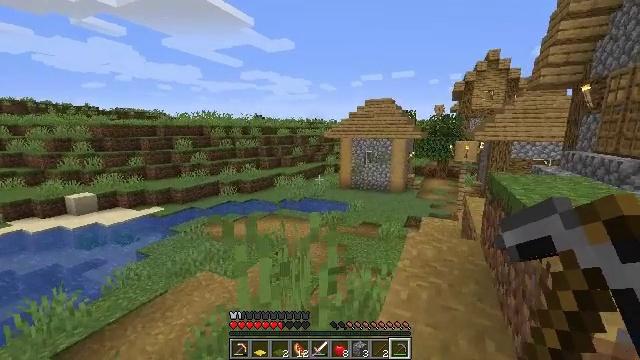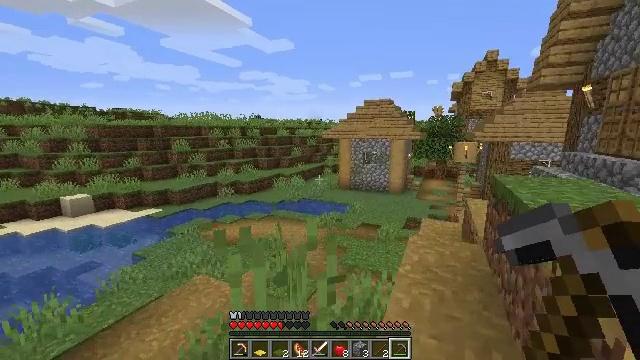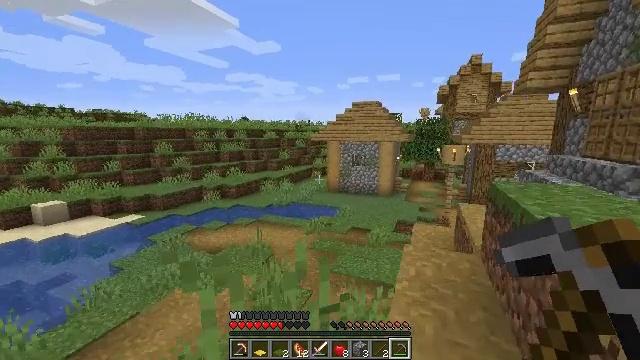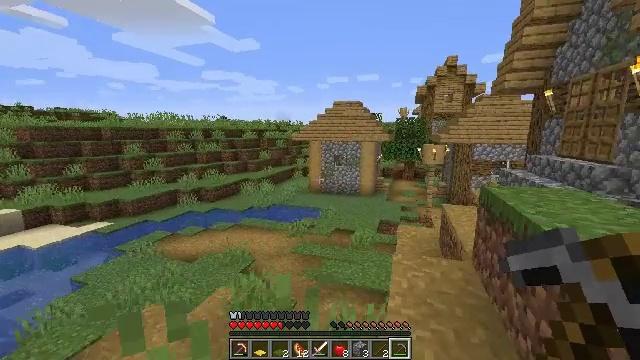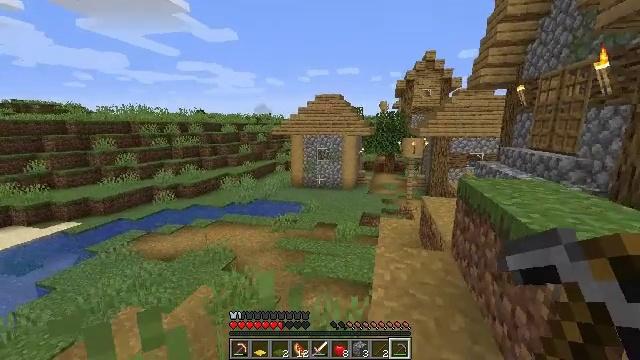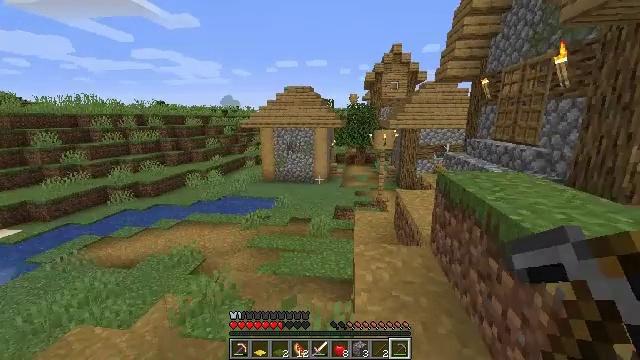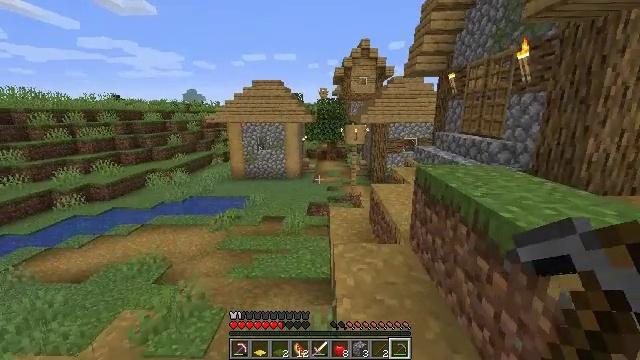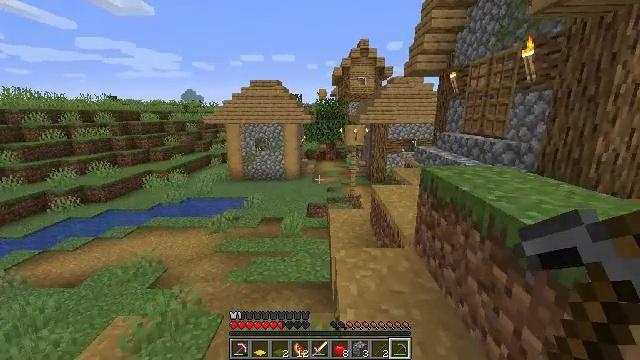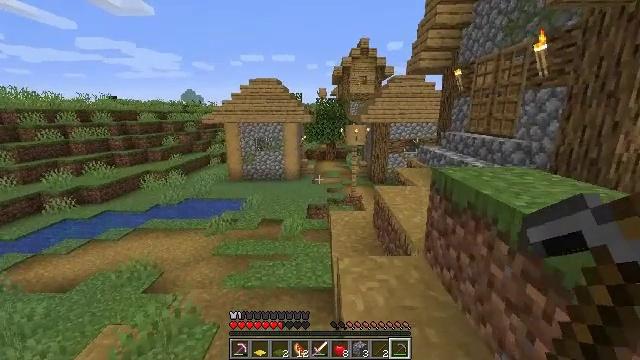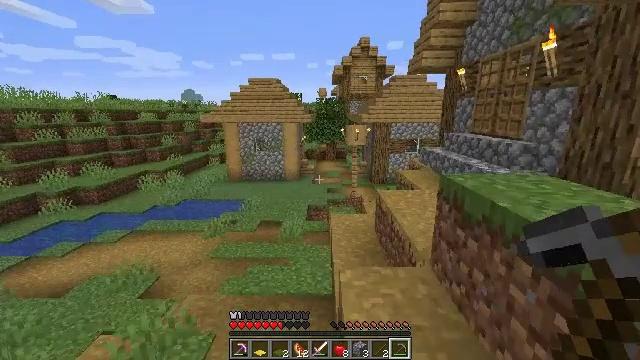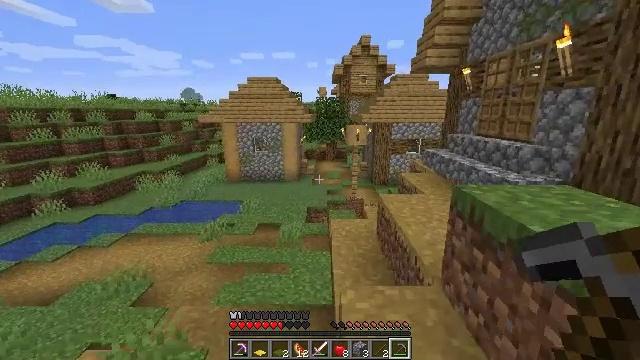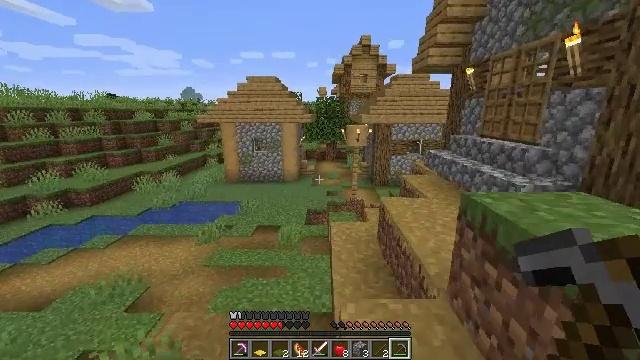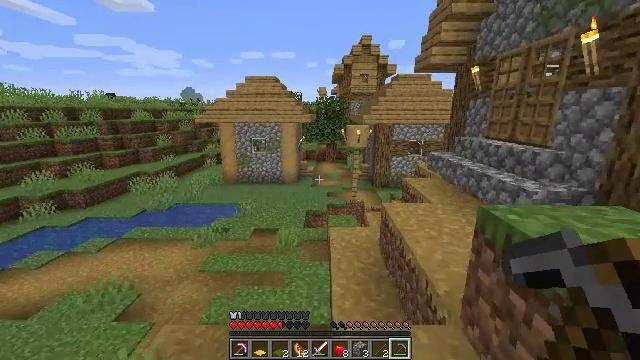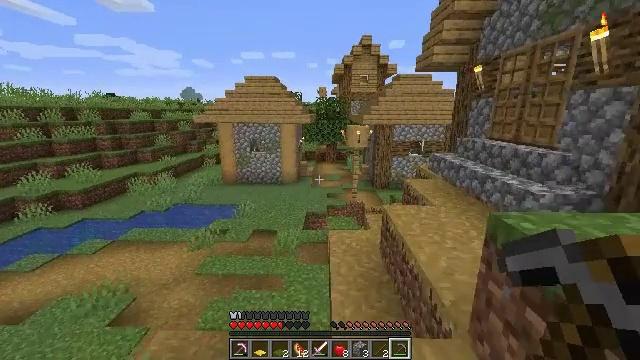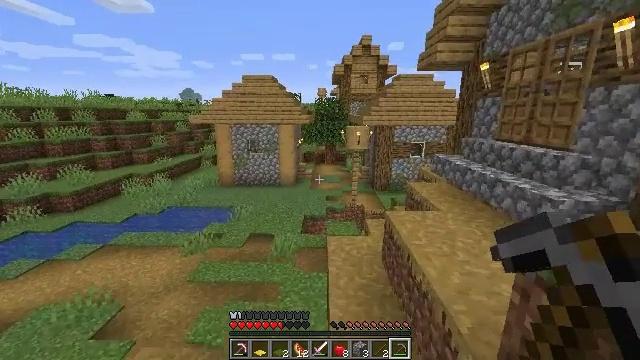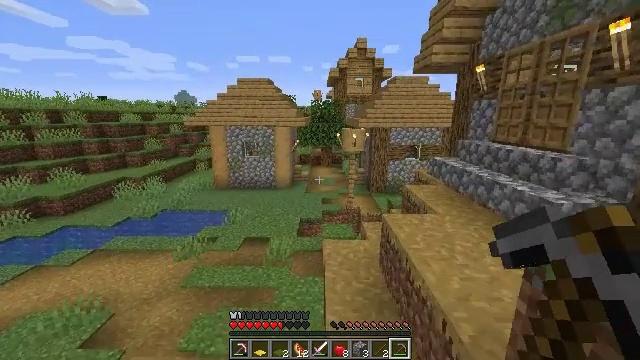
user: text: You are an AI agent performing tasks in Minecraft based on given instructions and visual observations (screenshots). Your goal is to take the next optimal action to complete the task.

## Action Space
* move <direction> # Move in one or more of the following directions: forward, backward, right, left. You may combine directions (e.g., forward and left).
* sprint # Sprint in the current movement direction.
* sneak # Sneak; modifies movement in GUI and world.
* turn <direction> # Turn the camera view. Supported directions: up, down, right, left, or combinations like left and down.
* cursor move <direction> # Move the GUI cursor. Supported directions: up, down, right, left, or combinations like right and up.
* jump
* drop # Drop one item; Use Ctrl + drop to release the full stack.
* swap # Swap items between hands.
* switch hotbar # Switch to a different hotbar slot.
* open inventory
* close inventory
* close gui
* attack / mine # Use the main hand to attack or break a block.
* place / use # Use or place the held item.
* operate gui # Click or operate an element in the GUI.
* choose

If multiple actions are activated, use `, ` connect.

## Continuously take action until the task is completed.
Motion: motion action
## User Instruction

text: Break oak leaves from the trees.
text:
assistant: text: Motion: move forward
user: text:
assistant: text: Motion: move forward, turn right
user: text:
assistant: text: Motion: move forward, turn right
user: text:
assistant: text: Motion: move forward, turn right and down
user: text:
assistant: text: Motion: move forward, turn right and down
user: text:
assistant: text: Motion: move forward, turn right and down
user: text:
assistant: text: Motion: move forward
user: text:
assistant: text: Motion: move forward
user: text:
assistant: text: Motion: move forward
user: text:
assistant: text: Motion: move forward
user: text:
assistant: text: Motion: move forward
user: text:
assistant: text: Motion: move forward
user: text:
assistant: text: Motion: move forward
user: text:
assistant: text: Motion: move forward
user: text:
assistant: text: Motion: move forward
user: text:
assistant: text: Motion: move forward
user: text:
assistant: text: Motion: move forward
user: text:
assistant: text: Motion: move forward
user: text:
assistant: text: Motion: move forward
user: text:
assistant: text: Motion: move forward
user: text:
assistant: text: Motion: move forward
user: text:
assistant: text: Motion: move forward
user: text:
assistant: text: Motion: move forward
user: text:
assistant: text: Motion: move forward
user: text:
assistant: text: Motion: move forward
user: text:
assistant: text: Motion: move forward
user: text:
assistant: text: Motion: move forward
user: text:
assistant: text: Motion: move forward
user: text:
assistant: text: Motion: move forward
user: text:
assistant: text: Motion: move forward